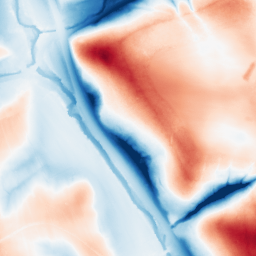
Category: trend_removal
Decomposition family: local_polynomial
Decomposition parameters: window_size: 101
degree: 2
Upsampling method: quartic
Upsampling parameters: scale: 4
Upsampling scale: 4